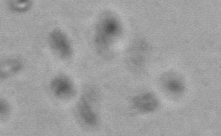
Label: Phaeocystis